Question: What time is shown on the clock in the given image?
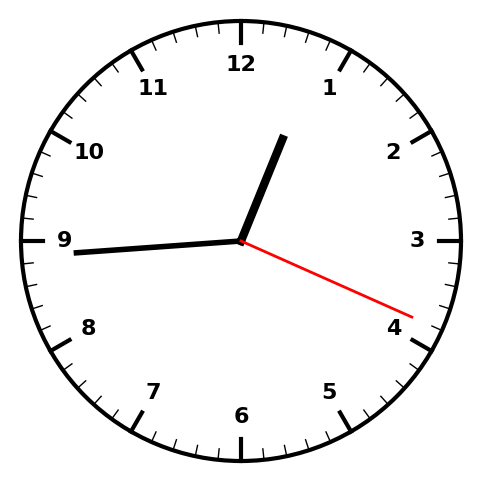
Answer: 12:44:19